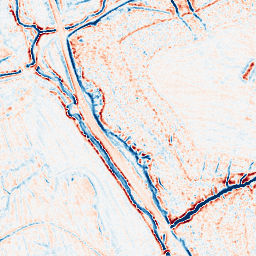
Category: edge_preserving
Decomposition family: bilateral
Decomposition parameters: d: 9
sigma_color: 150
sigma_space: 150
Upsampling method: sinc_hamming
Upsampling parameters: scale: 4
kernel_size: 8
Upsampling scale: 4